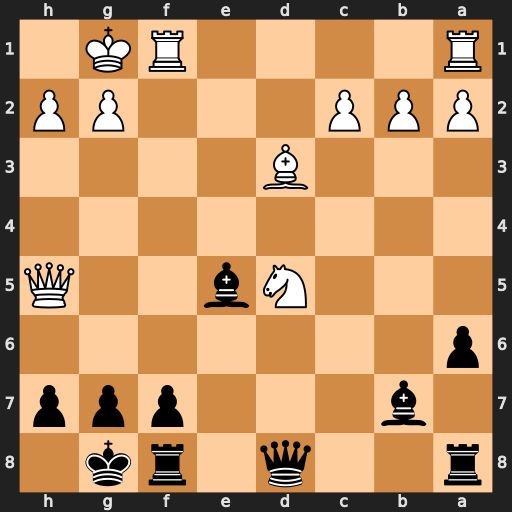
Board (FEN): r2q1rk1/1b3ppp/p7/3Nb2Q/8/3B4/PPP3PP/R4RK1
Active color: b
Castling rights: -
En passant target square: -
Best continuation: Bd4+ Kh1 g6